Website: crate-barrel
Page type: store-pickup
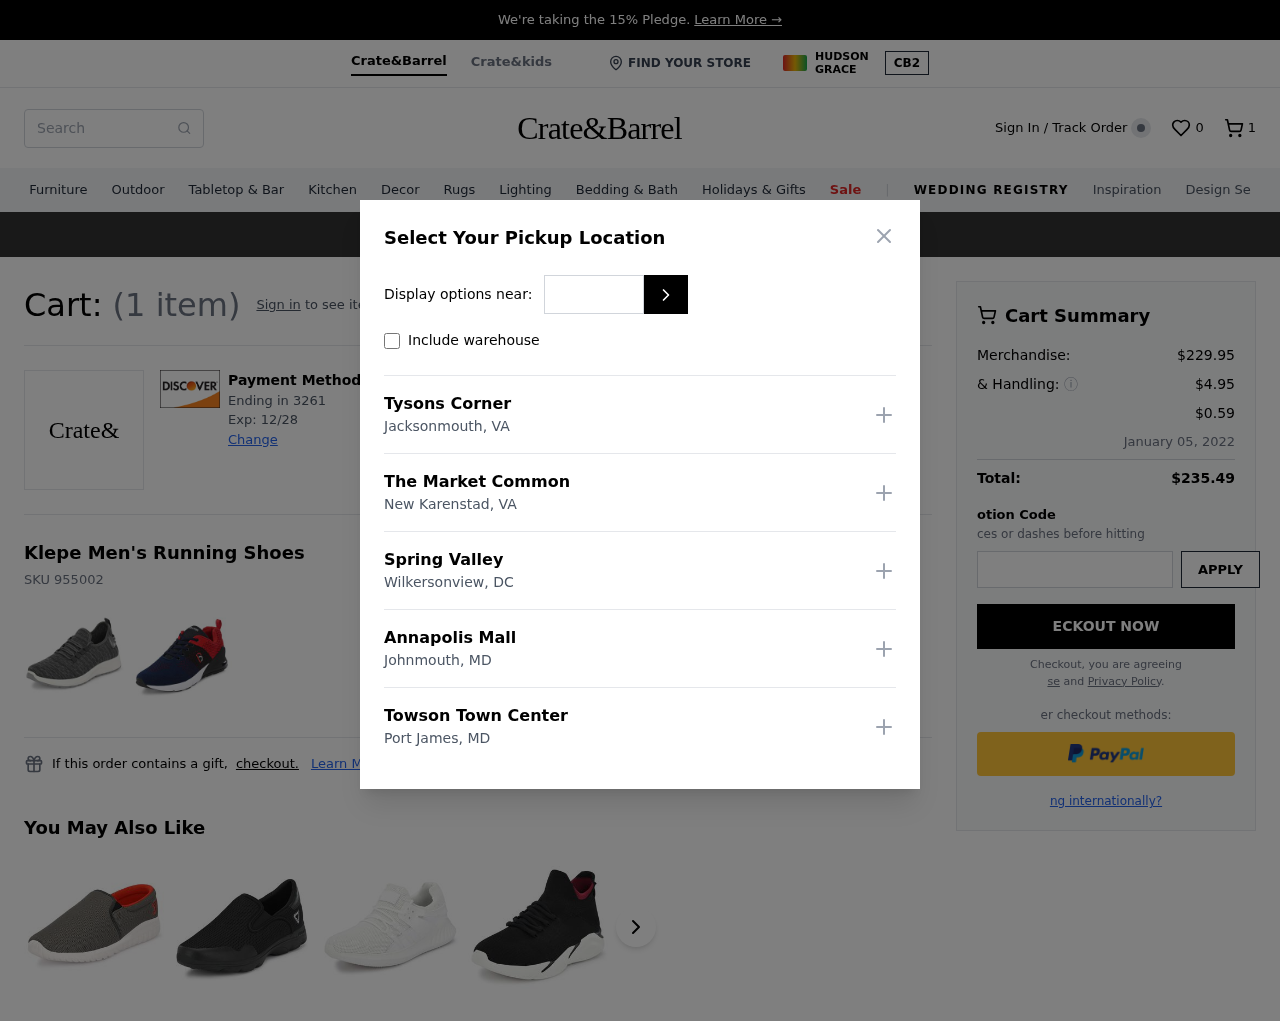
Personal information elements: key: PII_CARD_EXPIRY
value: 12/28
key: PII_CARD_LAST4
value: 3261
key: PII_LOCATION1_CITY
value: Jacksonmouth
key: PII_LOCATION1_NAME
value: Tysons Corner
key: PII_LOCATION1_STATE
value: VA
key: PII_LOCATION2_CITY
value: New Karenstad
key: PII_LOCATION2_NAME
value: The Market Common
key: PII_LOCATION2_STATE
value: VA
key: PII_LOCATION3_CITY
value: Wilkersonview
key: PII_LOCATION3_NAME
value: Spring Valley
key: PII_LOCATION3_STATE
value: DC
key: PII_LOCATION4_CITY
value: Johnmouth
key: PII_LOCATION4_NAME
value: Annapolis Mall
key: PII_LOCATION4_STATE
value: MD
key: PII_LOCATION5_CITY
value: Port James
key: PII_LOCATION5_NAME
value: Towson Town Center
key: PII_LOCATION5_STATE
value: MD
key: PII_POSTCODE
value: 16447
Product elements: key: PRODUCT1_NAME
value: Klepe Men's Running Shoes
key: PRODUCT1_SKU
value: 955002
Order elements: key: ORDER_NUM_ITEMS
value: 1
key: ORDER_NUM_ITEMS
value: (1 item)
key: ORDER_SUBTOTAL
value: $229.95
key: ORDER_SHIPPING_COST
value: $4.95
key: ORDER_SURCHARGE
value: $0.59
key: ORDER_DELIVERY_DATE
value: January 05, 2022
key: ORDER_TOTAL
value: $235.49
Search elements: key: HEADER_SEARCH
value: Search
Other elements: key: WISHLIST_NUM_ITEMS
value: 0